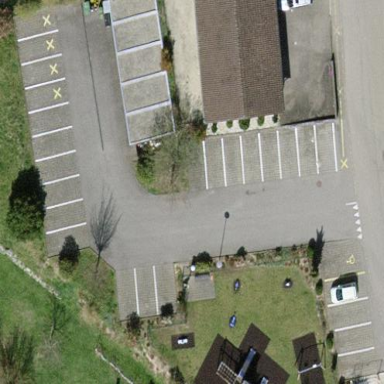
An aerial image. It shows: Parking area with surface.